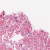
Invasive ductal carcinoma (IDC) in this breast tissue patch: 0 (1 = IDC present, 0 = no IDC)